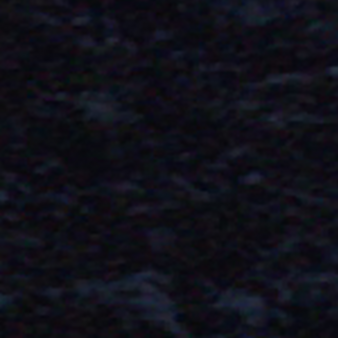
Label: other